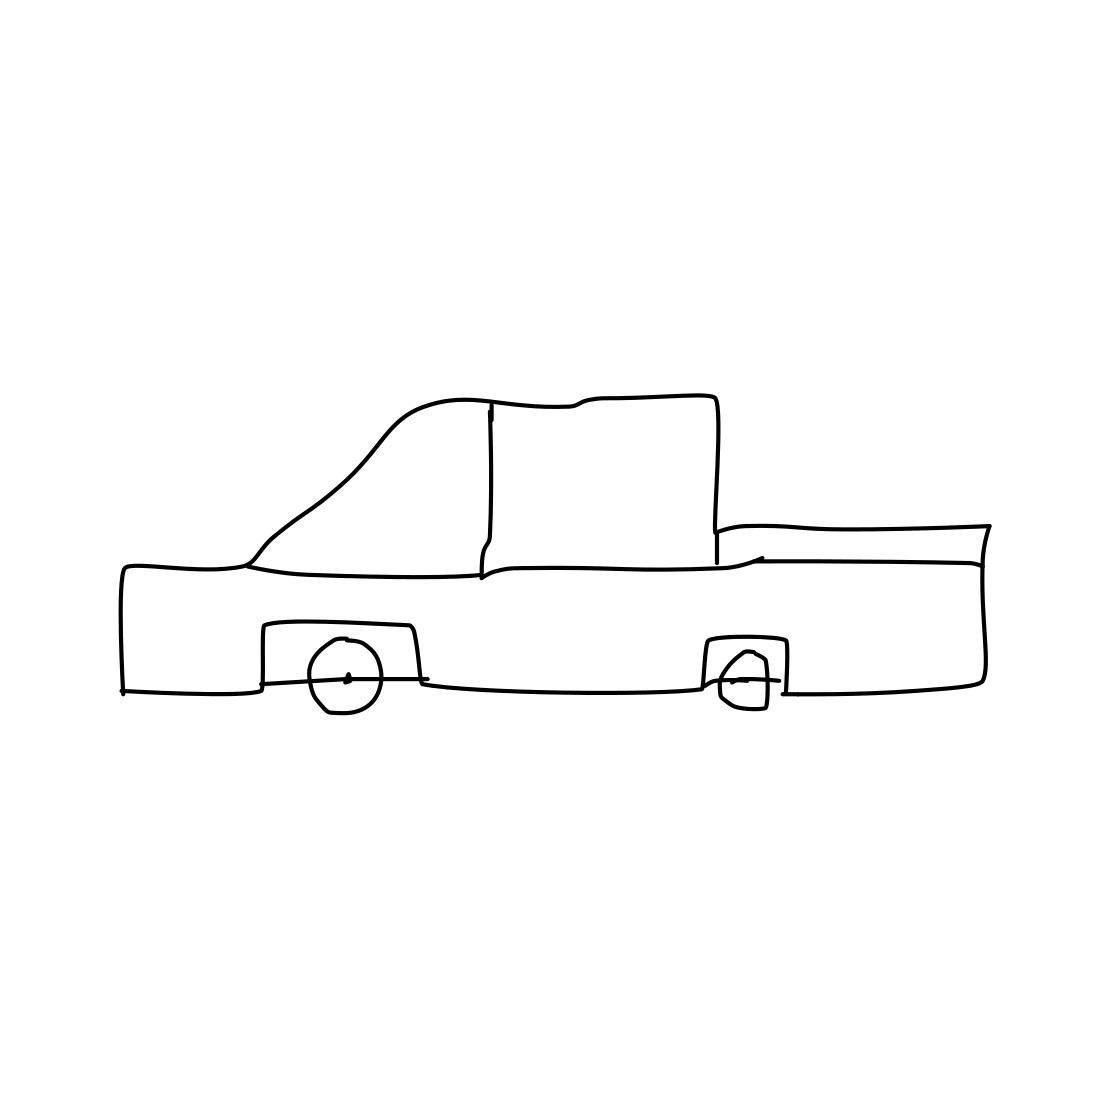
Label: pickup truck